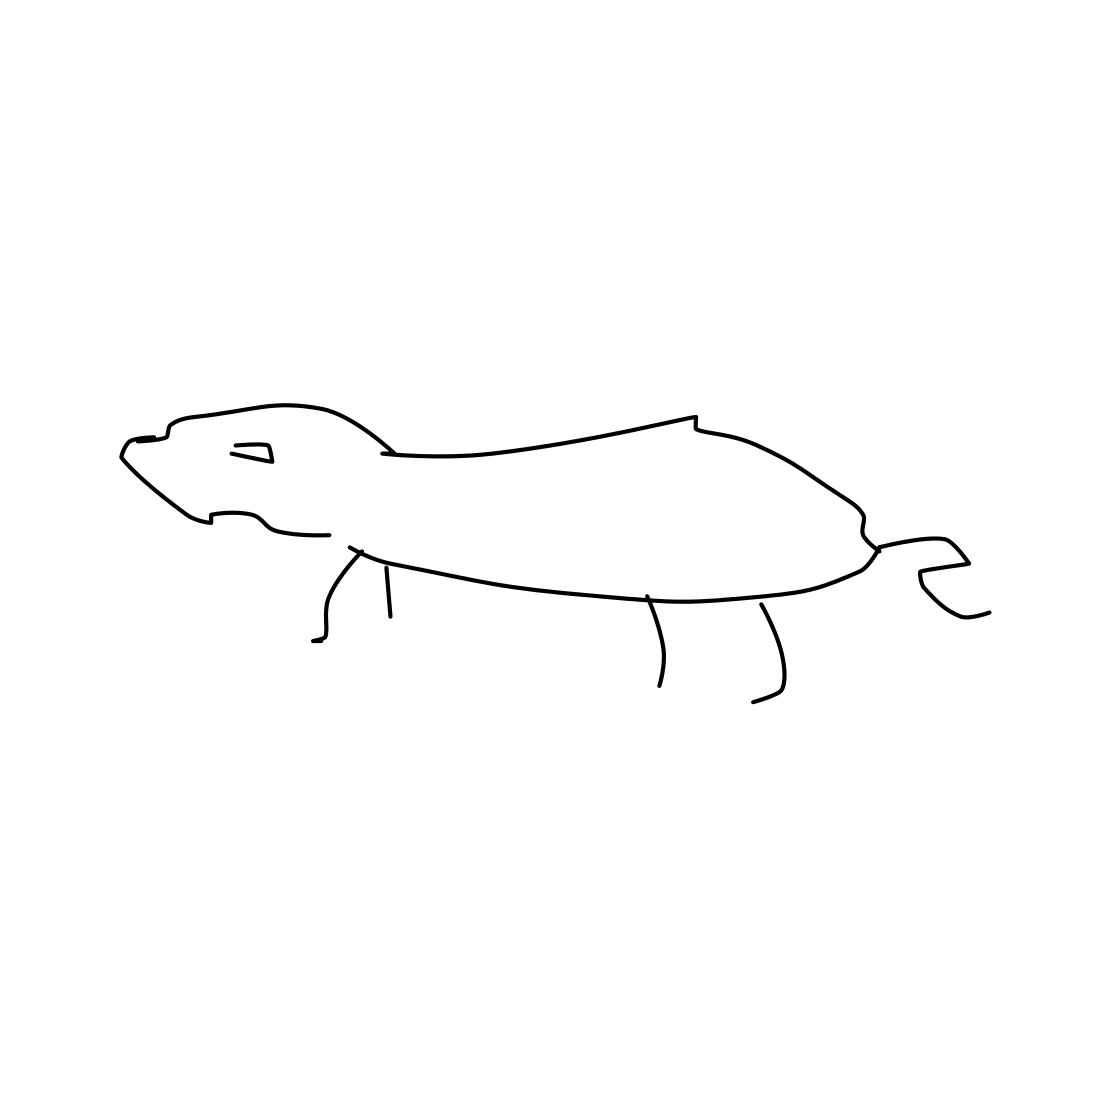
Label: mouse (animal)